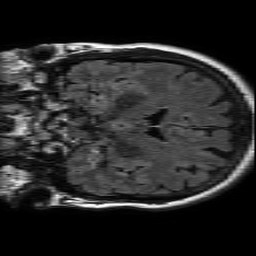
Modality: FLAIR
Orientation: coronal
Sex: female
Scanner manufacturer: philips
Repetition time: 11 s
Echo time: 0.125 s